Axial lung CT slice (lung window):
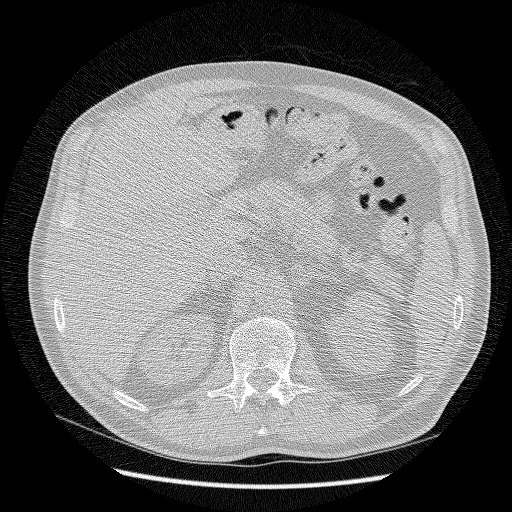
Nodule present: no